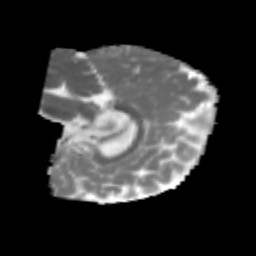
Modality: MD
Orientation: sagittal
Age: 6
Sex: male
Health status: healthy